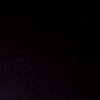
Label: space